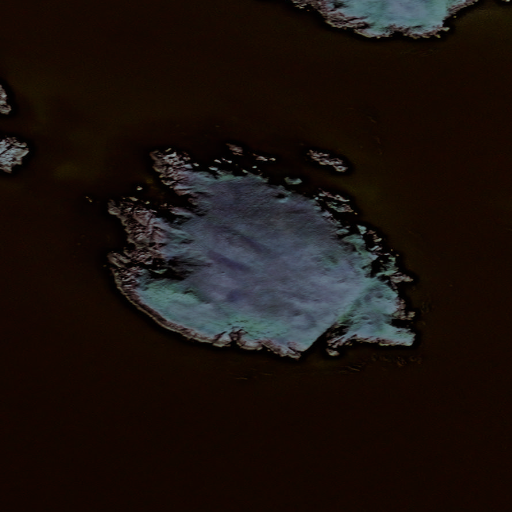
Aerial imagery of island in Alaska named Cormorant Island containing only unknown